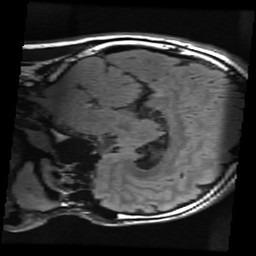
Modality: FLAIR
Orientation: sagittal
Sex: male
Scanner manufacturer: ge
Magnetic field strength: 3 T
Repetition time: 9 s
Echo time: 0.1213 s